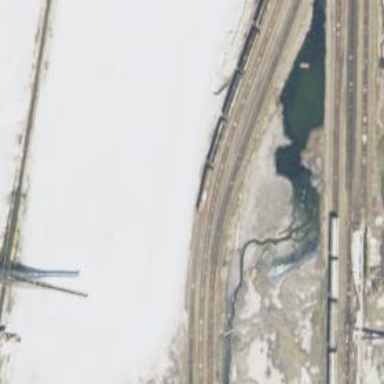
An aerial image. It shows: Rail spur service.